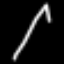
Label: The Eiffel Tower